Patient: sex M, age 52
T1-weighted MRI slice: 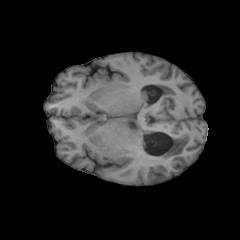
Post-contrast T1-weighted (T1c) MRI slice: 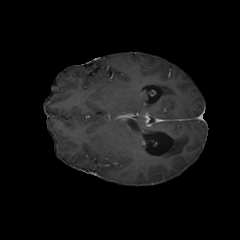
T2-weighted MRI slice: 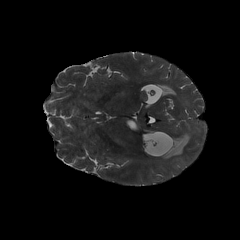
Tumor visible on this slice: no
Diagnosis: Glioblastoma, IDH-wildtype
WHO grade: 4